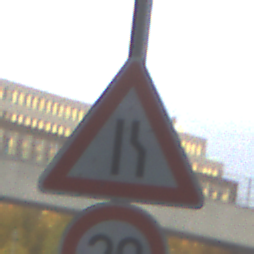
Verkehrszeichen: EinseitigVerengteFahrbahnRechts
Zusatzzeichen unten: Geschwindigkeit20
Umgebung: Outdoor, Urban
Tageszeit: SunriseSunset
Wetter: PartlyCloudy
Licht: Natural
Jahreszeit: NotSpecified
Kontrast: MediumContrast